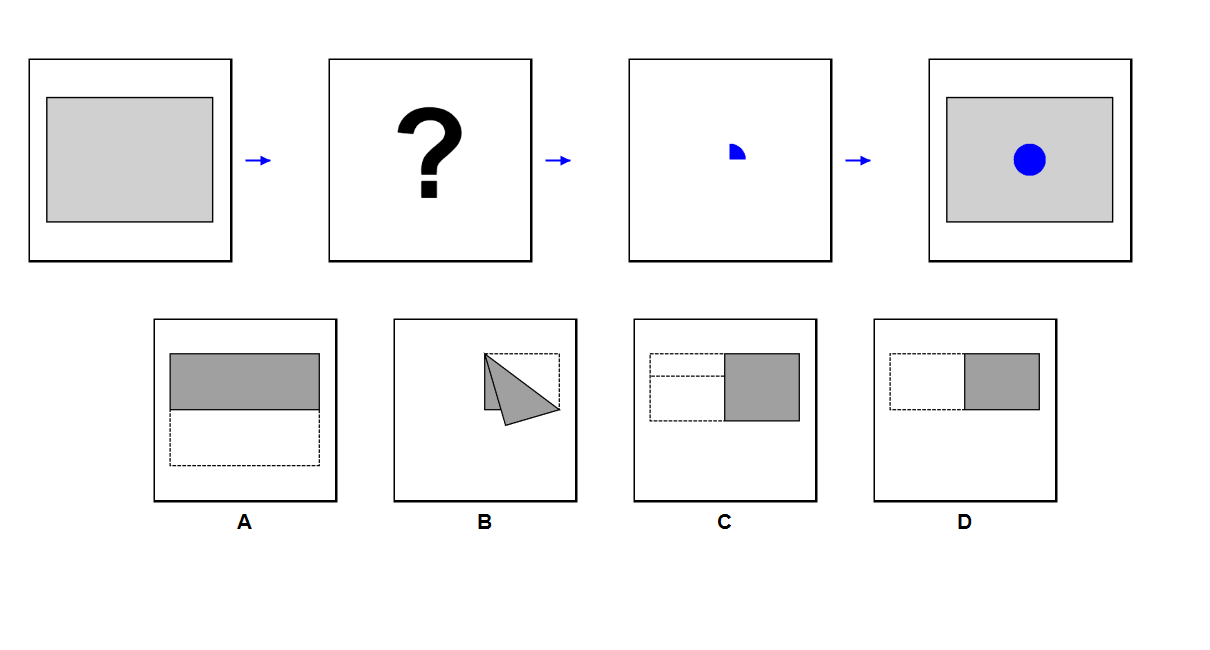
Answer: C